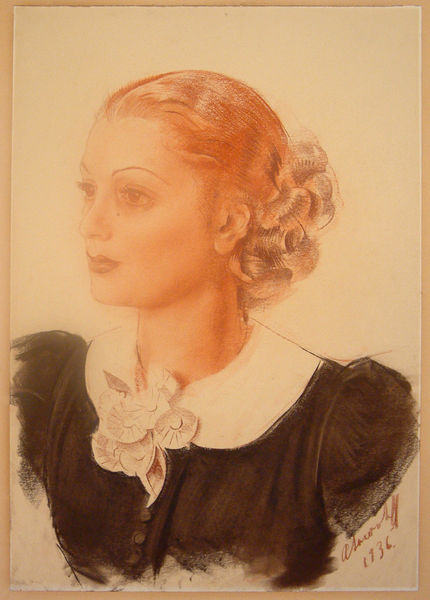
Titel: Portrait of a Woman (possibly Tatiana Iakovleva), Portrait of a Woman (possibly Tatiana Iakovleva)
Künstler: Aleksandr Iakovlev
Standort: Amherst (Massachusetts, USA)
Institution: Mead Art Museum, Amherst College
Schlagwörter: blau, kopf, blumen, elegant, frau, frisur, kleid, mund, nase, ohr, weiss, rot, schleife, blond, augen, kragen, bildnis, portrait, porträt, haare, augenbrauen, locken, puffärmel, schminke, schön, schrift, studie, grafik, arm, collar, dress, hair, nose, woman, flowers, brown, knöpfe, revers, lippenstift, name, haarknoten, druck, seite, rote haare, halbprofil, flower, orange, eyes, drawing, bust, mouth, schönheitsfleck, neck, schwrz, watercolour, signature, lips, seit, eyebrow, schwarzes kleid, blonde, black dress, date, soft, dat, 1936, schwarze bluse, sechsiger, aufenbrauen